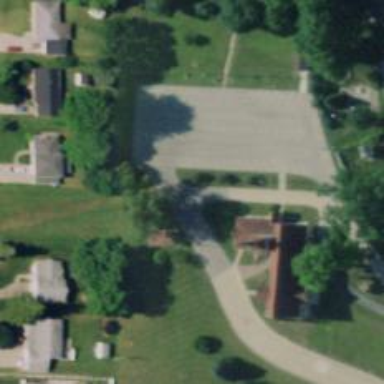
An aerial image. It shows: Driveway leading to service road.